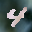
Label: 4